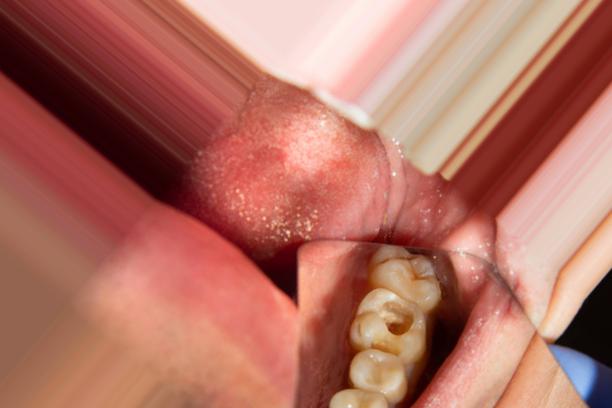
Condition: Caries